Current action and preconditions to check: trajectory_clear

Your task: For each precondition in the list above, predict whether it will hold at this action.

Consider the current scene as observed from the mobile robot's camera, and analyze the predicted future states of all dynamic agents (e.g., people, animals, vehicles, or any moving entities) within the NEXT SECOND.

IMPORTANT: Only answer "very likely" if you are absolutely certain—based on strong, clear evidence—that a dynamic agent will violate the precondition in the predicted future state. Do NOT answer "very likely" for unlikely, ambiguous, or low-probability risks.

Ask yourself for each precondition: Is there a high probability, with clear and convincing evidence, that the predicted future states of any dynamic agent will interfere with the predicted future state of the currently executing action within the NEXT SECOND, causing that precondition to fail?

Assess the risk level based on these predictions. Use "likely" or "very likely" if motions create a clear risk of interference.

Use "neutral" or "improbable" if agents are nearby but their predicted paths are clearly diverging or non-conflicting.

Failure Risk Categories: "very improbable", "improbable", "neutral", "likely", "very likely"

Answer Format: Output ONLY the probability_of_failure value from these categories: "very improbable", "improbable", "neutral", "likely", "very likely"

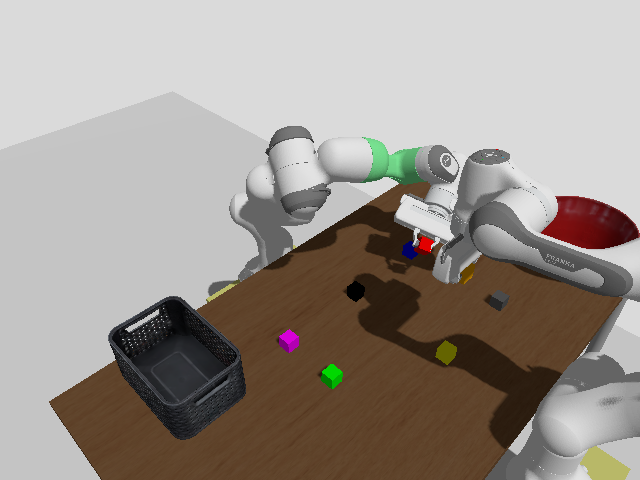

Answer: very improbable